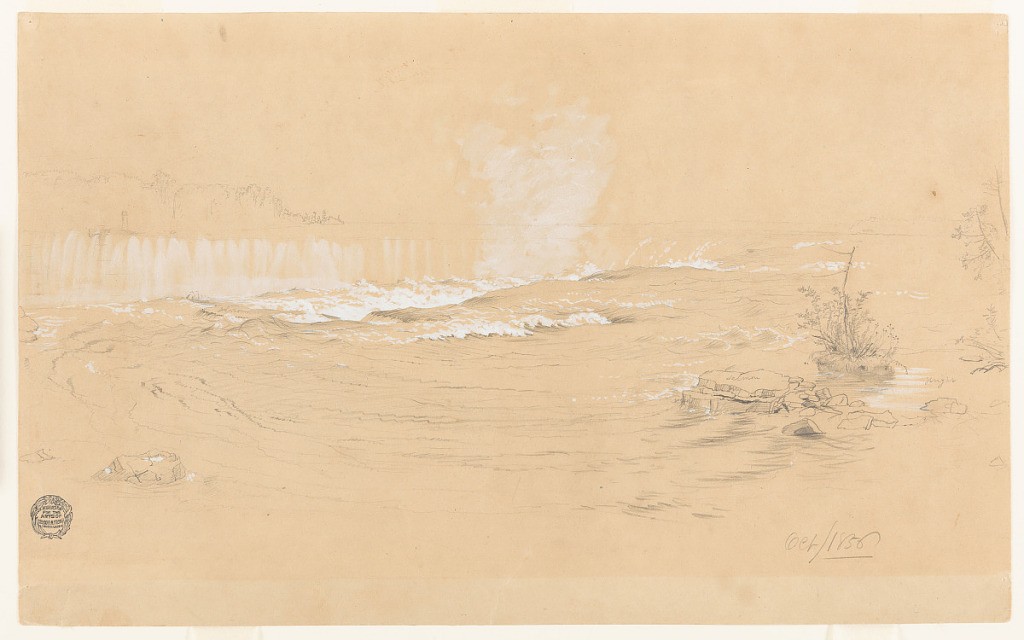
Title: Niagara, Horseshoe Falls and Goat Island
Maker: Frederic Edwin Church, American, 1826–1900
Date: October 1856
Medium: Graphite and white gouache on tan laid paper
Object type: Drawing
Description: Landscape sketch showing a view of Horseshoe Falls and Goat Island from the Canadian bank of the Niagara River. In the foreground at left and right, rocks and plants emerge from the water near the shoreline. The river's swirling waters curve around the nearby bank and head toward the edge of the falls, which dramatically bend from left to center. A plume of mist is kicked up by the falls and rises above the river at center. In the distance at left, the Terrapin Tower is visible in front of the heavily wooded Goat Island.

Verso: Loose landscape sketch showing a woodland scene of a stream coursing through trees and other undergrowth.